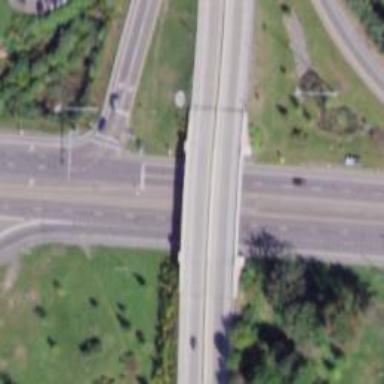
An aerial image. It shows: Bridge with asphalt surface. It is part of primary link highway.